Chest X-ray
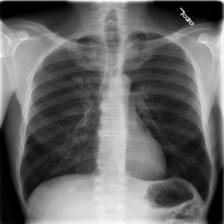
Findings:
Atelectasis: negative
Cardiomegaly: negative
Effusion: negative
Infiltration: negative
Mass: negative
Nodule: positive
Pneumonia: negative
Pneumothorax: negative
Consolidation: negative
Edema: negative
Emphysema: negative
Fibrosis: negative
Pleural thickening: negative
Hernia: negative